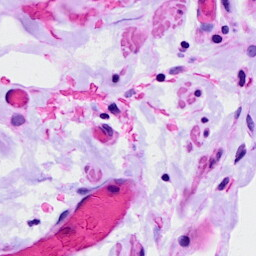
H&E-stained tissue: Ovarian